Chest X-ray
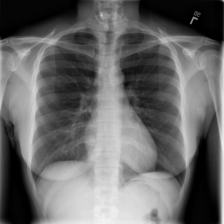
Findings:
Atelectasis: negative
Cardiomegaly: negative
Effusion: negative
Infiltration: negative
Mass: negative
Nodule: negative
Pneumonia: negative
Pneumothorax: negative
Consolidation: negative
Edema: negative
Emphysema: negative
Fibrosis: negative
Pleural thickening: negative
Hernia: negative